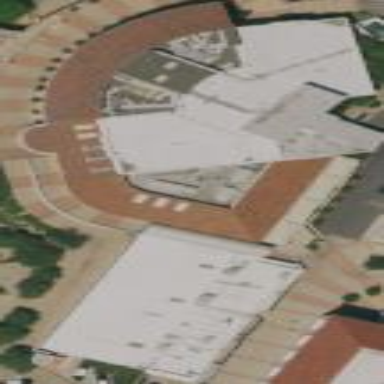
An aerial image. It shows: College building.